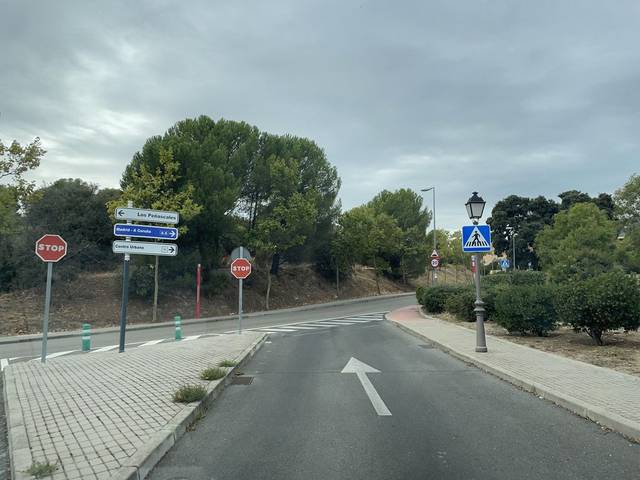
Region: Spain
Coordinates: 40.575, -3.919